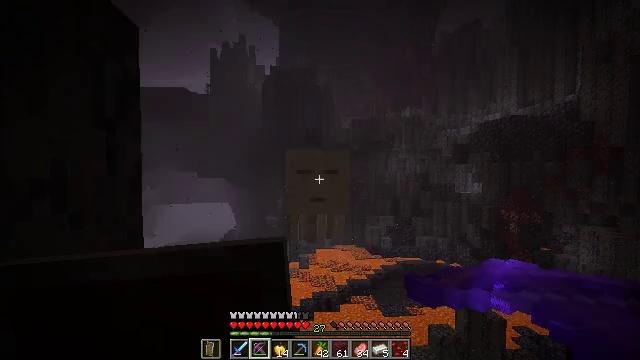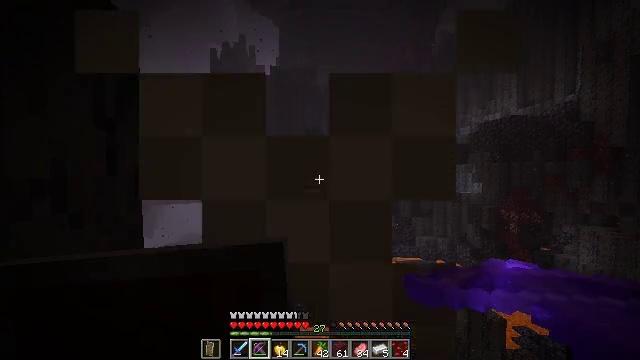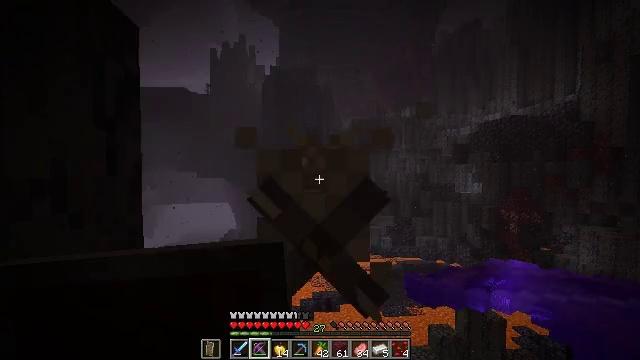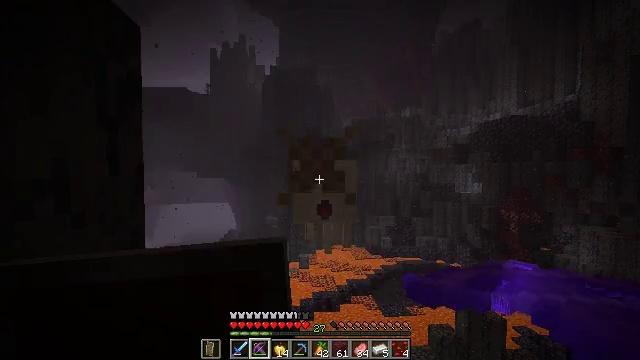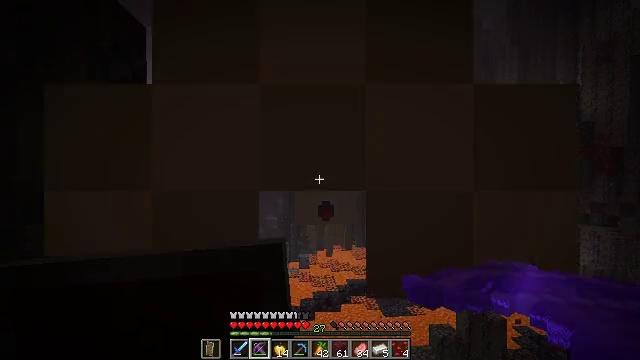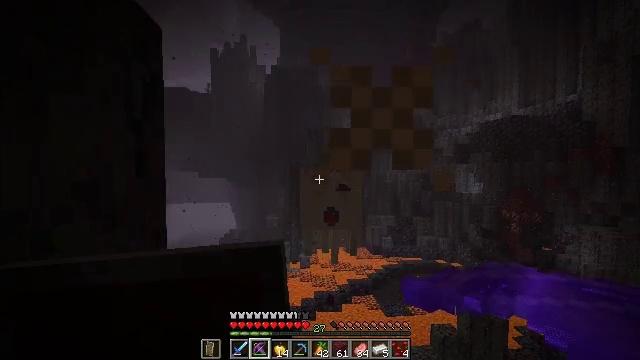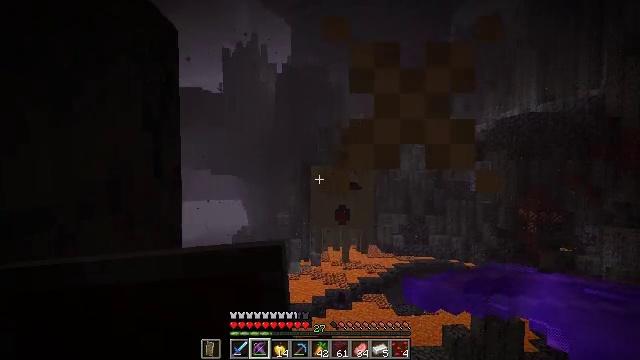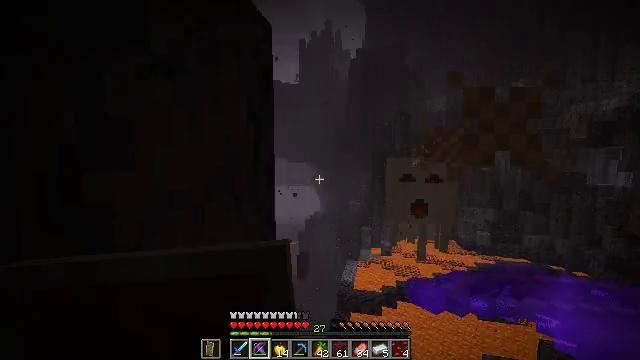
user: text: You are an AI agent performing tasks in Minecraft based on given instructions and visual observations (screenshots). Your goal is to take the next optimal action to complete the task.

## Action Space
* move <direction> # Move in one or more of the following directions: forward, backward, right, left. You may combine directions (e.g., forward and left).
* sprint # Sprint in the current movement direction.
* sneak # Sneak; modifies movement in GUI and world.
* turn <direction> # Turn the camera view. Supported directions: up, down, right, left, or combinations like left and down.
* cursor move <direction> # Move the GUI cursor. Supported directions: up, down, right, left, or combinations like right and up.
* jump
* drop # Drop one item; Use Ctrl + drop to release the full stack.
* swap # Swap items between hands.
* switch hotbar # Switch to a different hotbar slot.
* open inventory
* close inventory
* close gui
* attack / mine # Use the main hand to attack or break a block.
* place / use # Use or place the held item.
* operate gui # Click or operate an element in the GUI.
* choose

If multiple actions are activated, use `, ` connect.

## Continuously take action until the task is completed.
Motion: motion action
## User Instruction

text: Kill mobs in the Nether.
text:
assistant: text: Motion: sneak, attack / mine
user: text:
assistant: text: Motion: sneak, attack / mine
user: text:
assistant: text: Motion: move left, sneak, attack / mine
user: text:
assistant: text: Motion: move left, sneak, attack / mine
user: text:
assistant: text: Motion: move left, sneak, attack / mine
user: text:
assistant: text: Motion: move left, sneak, turn left, attack / mine
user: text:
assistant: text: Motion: move left, sneak, turn left and down, attack / mine
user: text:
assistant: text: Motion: sneak, attack / mine